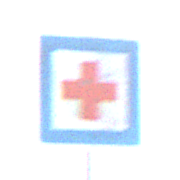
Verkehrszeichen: ErsteHilfe
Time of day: SunriseSunset
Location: Outdoor (Nature)
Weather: Overcast
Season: NotSpecified
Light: Natural